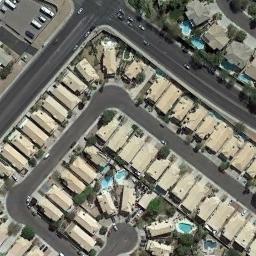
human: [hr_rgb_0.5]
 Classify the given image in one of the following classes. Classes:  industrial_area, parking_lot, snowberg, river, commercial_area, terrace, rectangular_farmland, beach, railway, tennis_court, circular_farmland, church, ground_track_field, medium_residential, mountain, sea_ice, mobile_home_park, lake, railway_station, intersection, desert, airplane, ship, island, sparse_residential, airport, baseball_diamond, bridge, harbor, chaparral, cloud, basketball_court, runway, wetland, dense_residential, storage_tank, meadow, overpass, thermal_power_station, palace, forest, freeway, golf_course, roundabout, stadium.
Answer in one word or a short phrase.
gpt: dense_residential